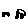
Label: car